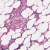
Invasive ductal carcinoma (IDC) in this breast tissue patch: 1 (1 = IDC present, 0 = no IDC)